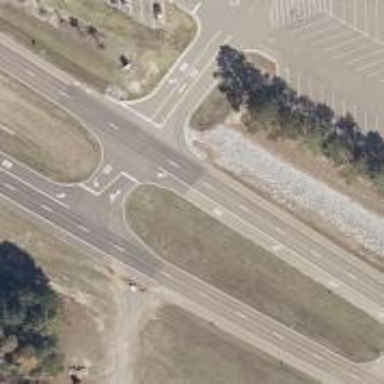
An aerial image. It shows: Tertiary_link road with asphalt surface.